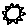
Label: sun